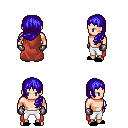
a pixel art fantasy rpg character, male body template, human, light skin, maroon cape, white pants, blue left-swept hairstyle, metal gloves, black slippers, four views (front, back, left, right), 2x2 character sprite sheet, small pixel art, hard edges, no anti-aliasing